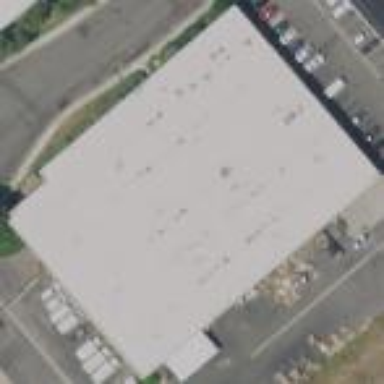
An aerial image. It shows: Warehouse.